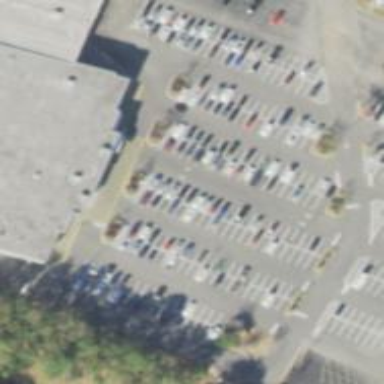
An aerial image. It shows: Parking space is available.